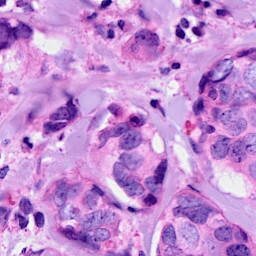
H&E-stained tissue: Breast